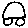
Label: car